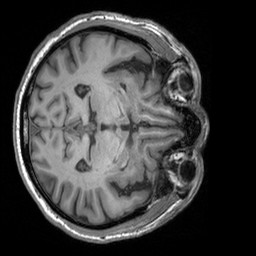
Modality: T1w
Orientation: axial
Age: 64
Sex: male
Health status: healthy
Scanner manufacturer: siemens
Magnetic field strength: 3 T
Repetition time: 2.3 s
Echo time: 0.00303 s